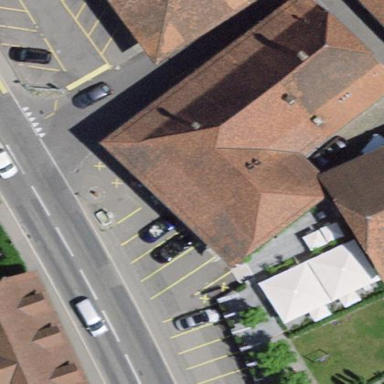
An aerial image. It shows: Commercial building.